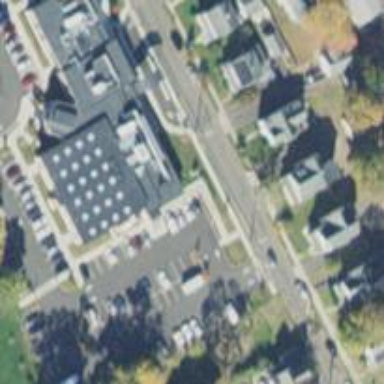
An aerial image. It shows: Community center building.